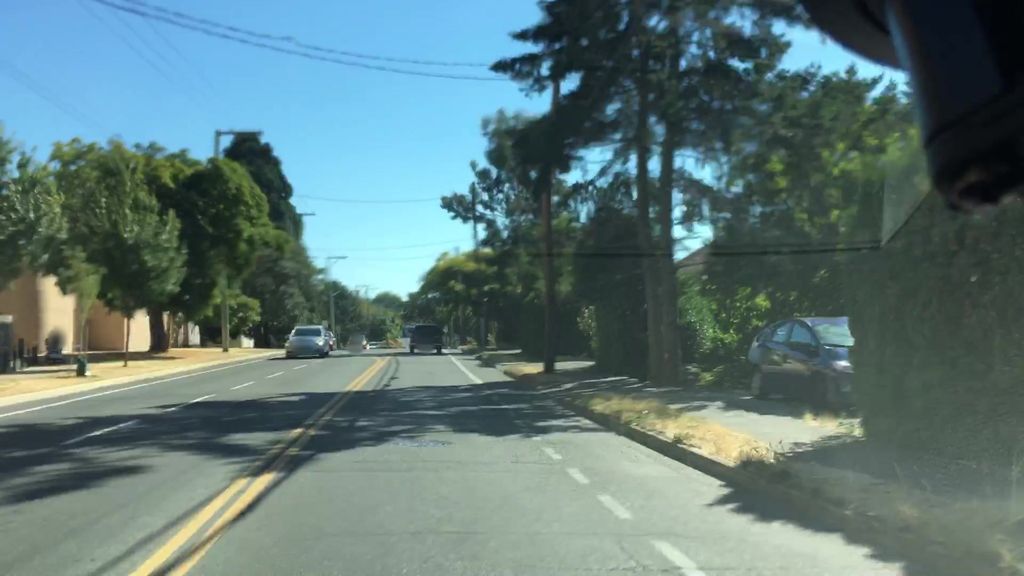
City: victoria